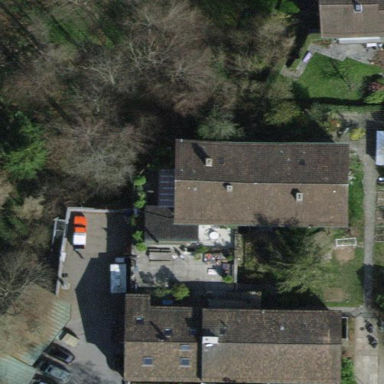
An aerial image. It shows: Image showing building with apartments.